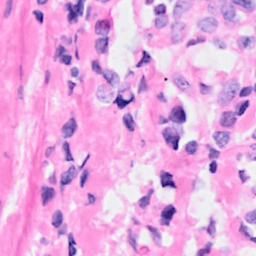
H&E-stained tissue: Breast